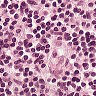
Metastatic tissue present: no